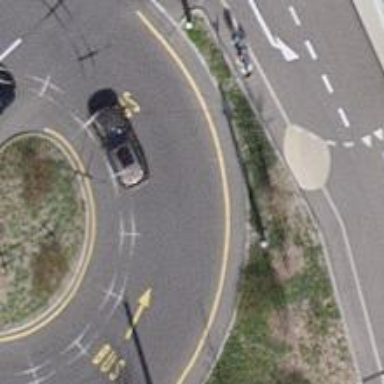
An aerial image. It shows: Service road designed for buses with trolley wires installed above.